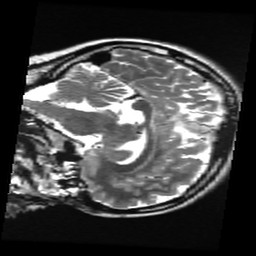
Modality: T2w
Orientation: sagittal
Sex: female
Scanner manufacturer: ge
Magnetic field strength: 3 T
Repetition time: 5 s
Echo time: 0.1017 s